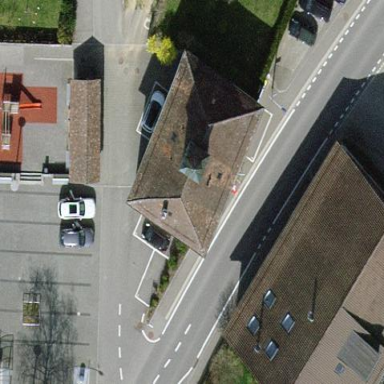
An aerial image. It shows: Public building.